Question: I am trying to make the Layout using constraints, but I have many custom controls with internal nested Subviews. And I am adding the constraints to the top view (CustomView) but its not lay-outing the subviews properly.
Ex. I have TextFieldWithLabel class which shows the Label on top and below that a UITextField I am creating the instance of TextFieldWithLabel and adding to super view with constraints.
But its not showing the results as expected.
though its visible but not placed where I wanted.For this I dont want to change the whole TextFieldWithLabel class foe Auto Layout.
Please Help!
'''
usernameTextField = [[TextFieldWithLabel alloc] initWithFrame:CGRectMake(0, 0, 100, 50) name:@"UserName"];
[usernameTextField setTranslatesAutoresizingMaskIntoConstraints:NO];
[superview addSubview:usernameTextField];
NSLayoutConstraint* myConstraint = [NSLayoutConstraint constraintWithItem:usernameTextField
attribute:NSLayoutAttributeCenterY
relatedBy:NSLayoutRelationEqual
toItem:superview
attribute:NSLayoutAttributeCenterY
multiplier:1
constant:0];
[superview addConstraint:myConstraint];
myConstraint = [NSLayoutConstraint constraintWithItem:usernameTextField
attribute:NSLayoutAttributeCenterX
relatedBy:NSLayoutRelationEqual
toItem:superview
attribute:NSLayoutAttributeCenterX
multiplier:1
constant:0];
[superview addConstraint:myConstraint];
'''
Screen shot :
Here its not centered and also the text field (RedColor) is also not clickable.the label and the text field are placed inside TextFieldWithLabel.
Please Note : the TextFieldWithLabel is subclass of ComponentView and ComponentView is subclass of UIView.So I suspect this may be the issue ? do I need to auto layout the ComponentsView as well.

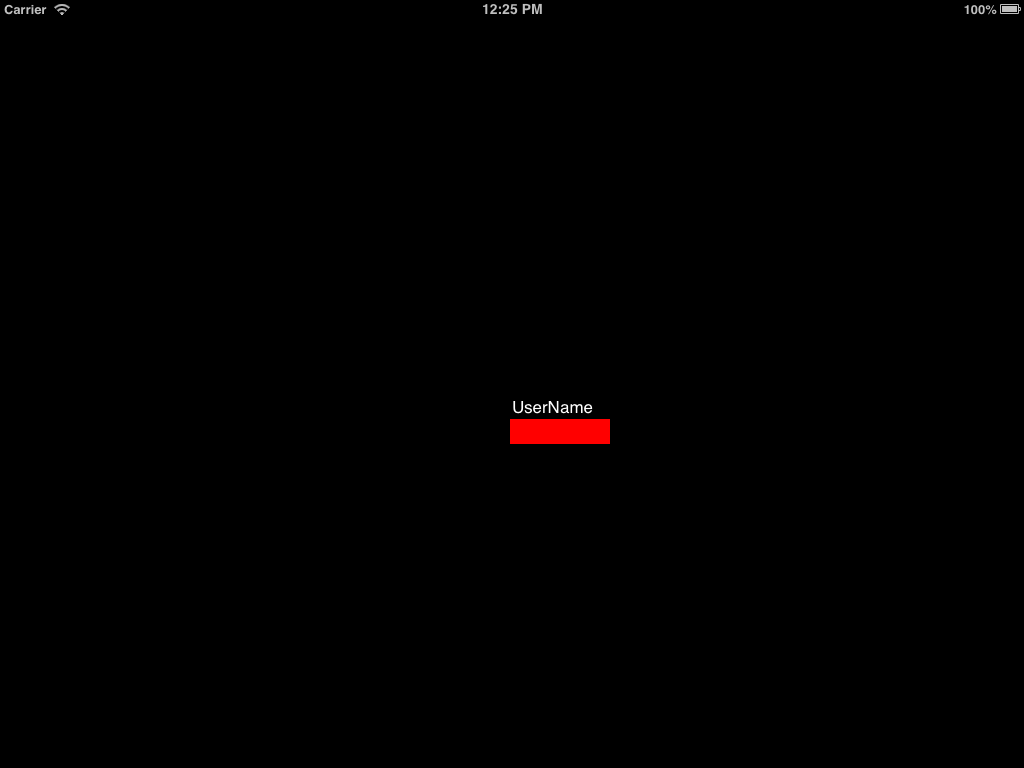
Answer: Under autolayout your frame sizes will be ignored (the one you use during 'initWithFrame:'). You've specified positioning constraints, but nothing to do with size, therefore your 'TextFieldWithLabel' is positioned at the centre of the screen, with size zero.
The text field and label are still visible because you say you are not using autolayout internally in this control - presumably you do set some frames and autoresizing masks inside there. The text field and label are therefore outside the bounds of the 'TextFieldWithLabel', so they are visible, but probably don't respond to touches.
To solve this problem you have two options:
- '"V:|-[label]-[textField]-|"'- Add sizing constraints to your code above - use the same dimensions you did in your initWithFrame. Here is one for setting the height:'''
[NSLayoutConstraint constraintWithItem:usernameTextField
attribute:NSLayoutAttributeHeight
relatedBy:NSLayoutRelationEqual
toItem:nil
attribute:NSLayoutAttributeNotAnAttribute
multiplier:0.0
constant:50.0];
'''
I have a category on UIView to simplify the creation of common constraints <URL>. Using the category code you'd do 'centerInView:' and 'constrainToSize:'